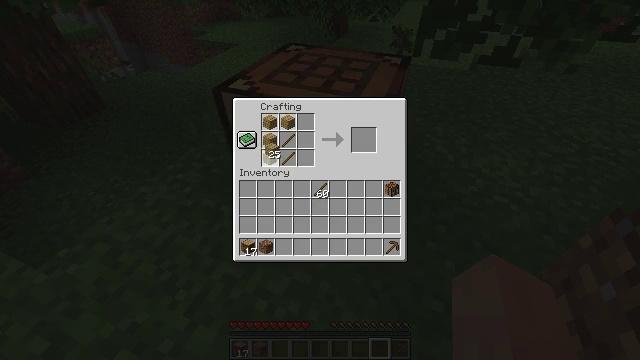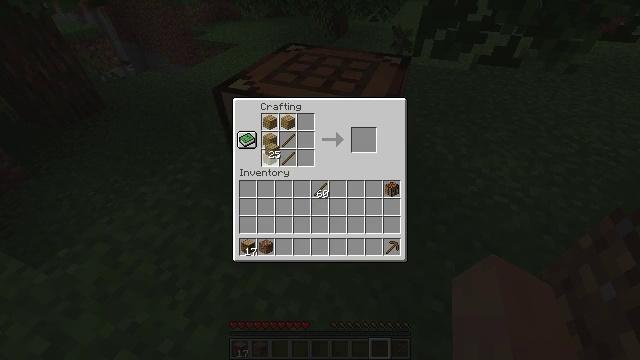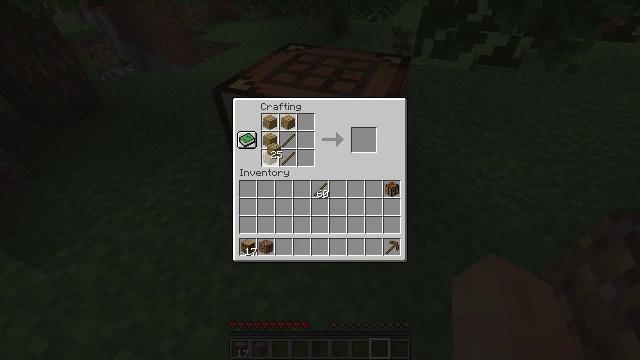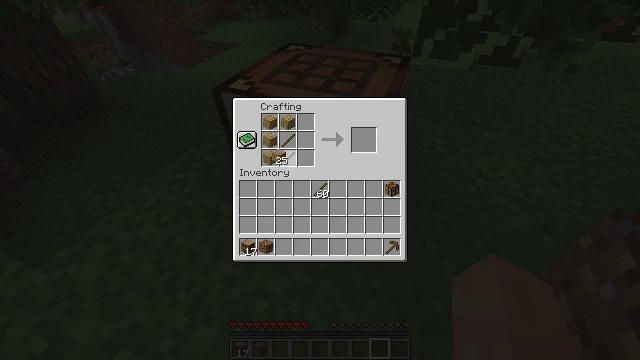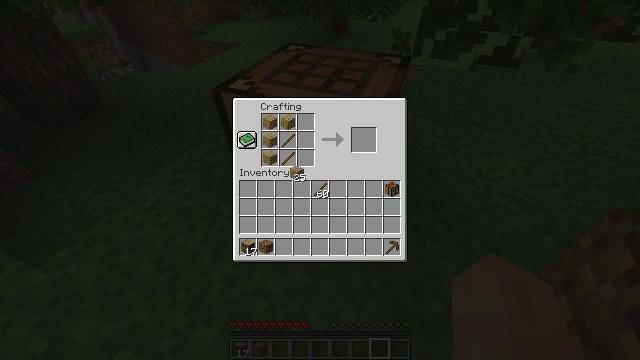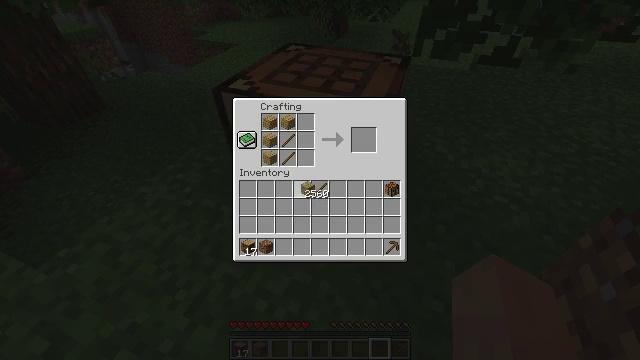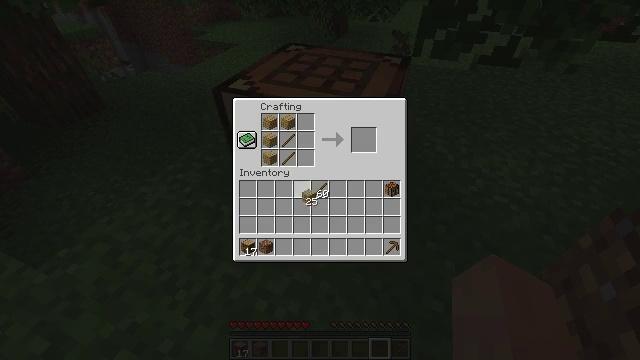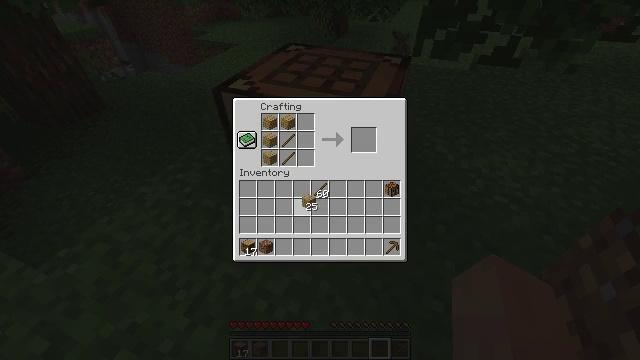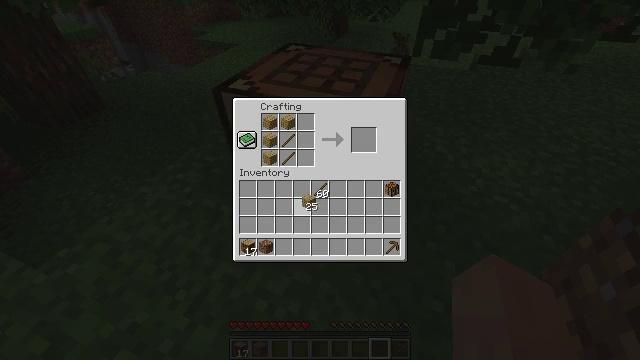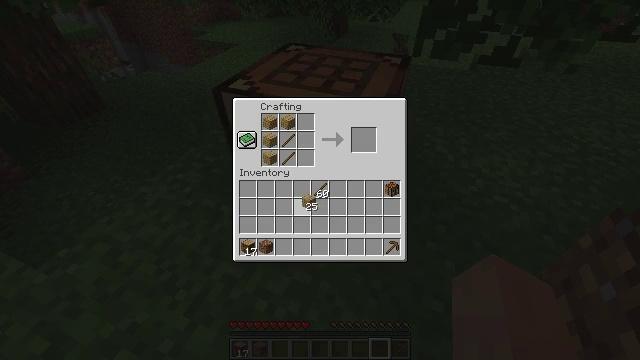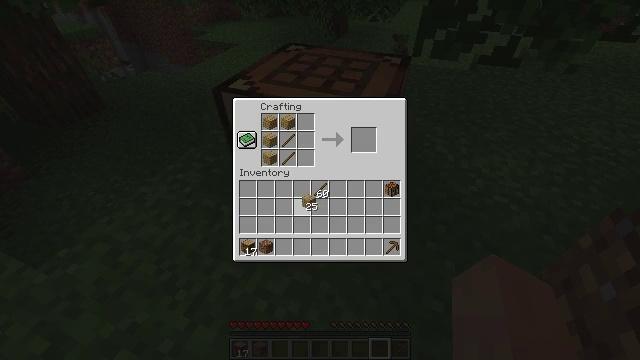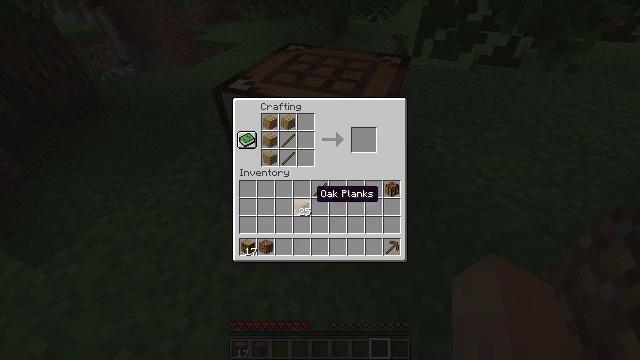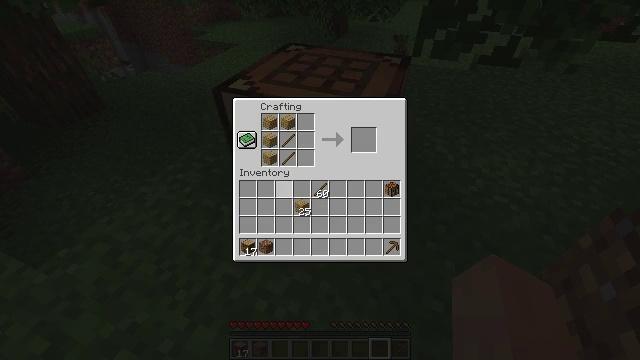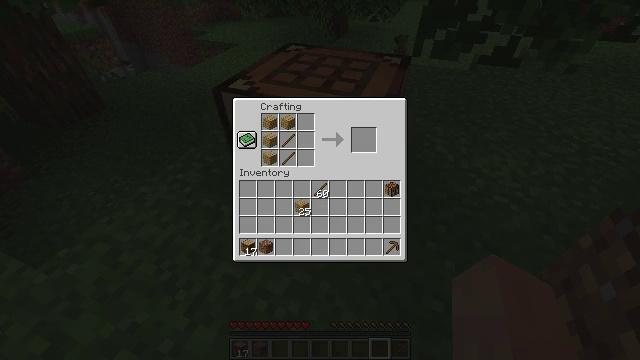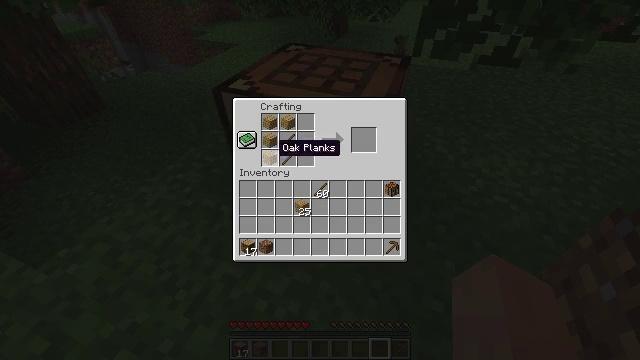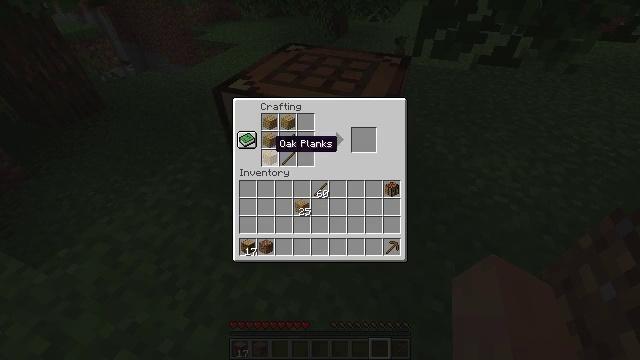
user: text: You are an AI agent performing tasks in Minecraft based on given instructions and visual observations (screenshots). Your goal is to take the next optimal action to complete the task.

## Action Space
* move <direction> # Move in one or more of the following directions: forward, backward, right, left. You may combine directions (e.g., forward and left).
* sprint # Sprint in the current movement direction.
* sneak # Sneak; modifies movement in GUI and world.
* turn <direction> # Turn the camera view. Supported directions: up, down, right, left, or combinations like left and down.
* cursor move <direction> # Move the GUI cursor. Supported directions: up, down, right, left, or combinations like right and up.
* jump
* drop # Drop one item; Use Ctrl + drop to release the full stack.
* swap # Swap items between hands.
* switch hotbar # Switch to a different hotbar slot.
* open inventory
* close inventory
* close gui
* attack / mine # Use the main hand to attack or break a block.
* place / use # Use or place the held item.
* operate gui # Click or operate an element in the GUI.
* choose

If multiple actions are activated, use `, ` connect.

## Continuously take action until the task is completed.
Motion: motion action
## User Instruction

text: Craft a wooden axe.
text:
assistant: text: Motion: choose
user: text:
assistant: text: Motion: choose
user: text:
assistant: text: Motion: no_op
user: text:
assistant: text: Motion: cursor move right and down
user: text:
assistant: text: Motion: cursor move right and down
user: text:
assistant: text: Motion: cursor move down
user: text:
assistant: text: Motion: no_op
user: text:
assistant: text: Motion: operate gui
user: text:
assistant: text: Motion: operate gui
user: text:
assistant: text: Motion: operate gui
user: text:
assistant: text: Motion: no_op
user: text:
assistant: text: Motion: cursor move left and up
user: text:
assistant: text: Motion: cursor move left and up
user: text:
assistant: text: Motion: cursor move left and up
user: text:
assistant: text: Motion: sneak
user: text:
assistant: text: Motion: sneak
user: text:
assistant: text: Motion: sneak
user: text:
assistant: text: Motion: sneak, operate gui
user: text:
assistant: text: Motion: sneak, operate gui
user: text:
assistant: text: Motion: sneak
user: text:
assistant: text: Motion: sneak, cursor move right
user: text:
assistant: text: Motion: sneak, cursor move right
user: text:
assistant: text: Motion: sneak, cursor move right
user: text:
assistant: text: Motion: sneak, cursor move right
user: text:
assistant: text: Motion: sneak, cursor move right
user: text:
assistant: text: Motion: sneak
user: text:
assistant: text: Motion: sneak
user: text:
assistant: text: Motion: sneak, operate gui
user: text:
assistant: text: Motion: sneak, operate gui
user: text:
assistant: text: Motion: sneak